Aerial crown-view tile of a tropical tree (Barro Colorado Island, Panama), acquired 20250818:
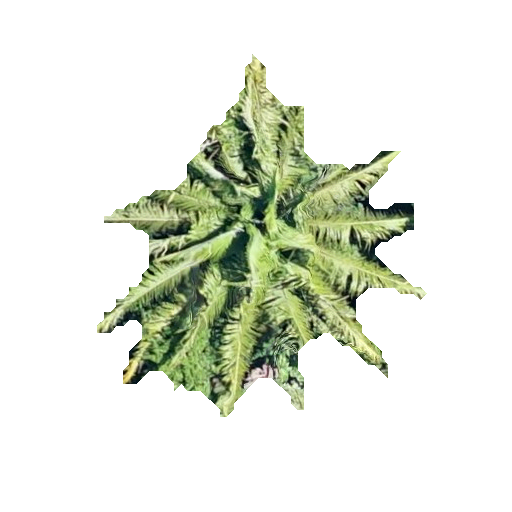
Species: Attalea butyracea
GBIF accepted scientific name: Attalea butyracea
Crown area: 82.693 m²